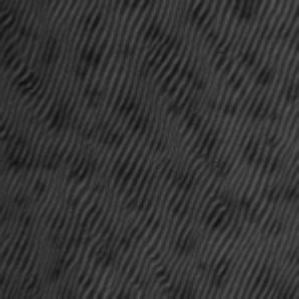
Label: frost